Field crop: maize
Growth stage: 2
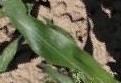
Species: maize